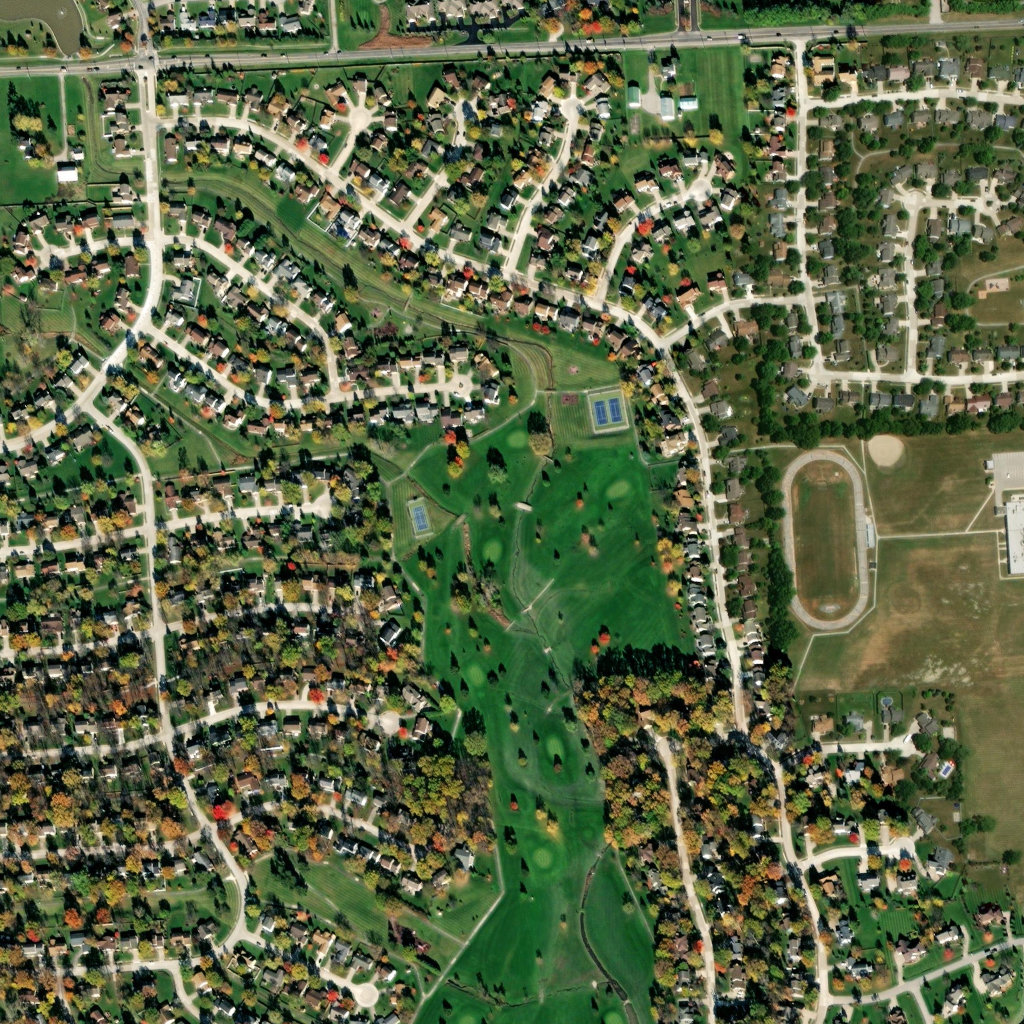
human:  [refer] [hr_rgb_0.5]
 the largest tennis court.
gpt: <box>[[57, 38, 61, 42, 0]]</box>

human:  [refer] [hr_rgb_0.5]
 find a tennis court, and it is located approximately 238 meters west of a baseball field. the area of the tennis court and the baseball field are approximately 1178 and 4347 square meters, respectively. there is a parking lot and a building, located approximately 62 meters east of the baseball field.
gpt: <box>[[57, 38, 61, 42, 0]]</box>